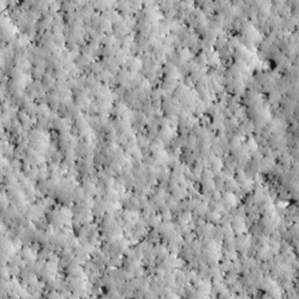
Label: non_frost